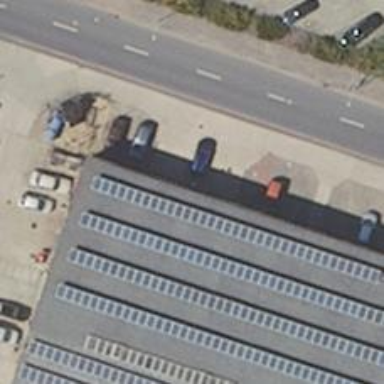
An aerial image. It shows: Car repair shop.